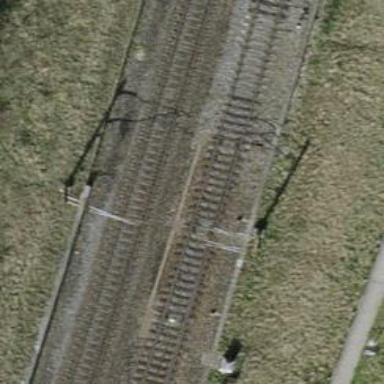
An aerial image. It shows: Railway switch.